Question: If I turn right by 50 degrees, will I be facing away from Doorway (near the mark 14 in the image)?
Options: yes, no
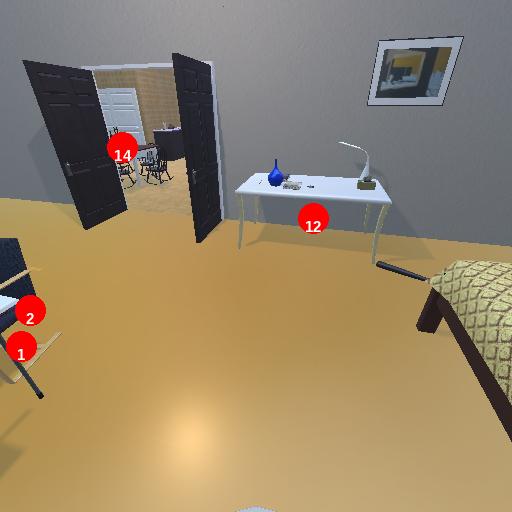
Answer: yes